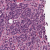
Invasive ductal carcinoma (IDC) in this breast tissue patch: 1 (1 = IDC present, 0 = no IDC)